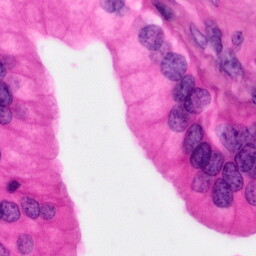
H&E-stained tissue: Pancreatic